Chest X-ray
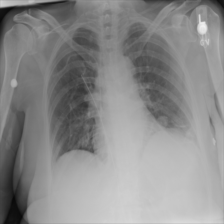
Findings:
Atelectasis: positive
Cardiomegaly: negative
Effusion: negative
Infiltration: negative
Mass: negative
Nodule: negative
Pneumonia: negative
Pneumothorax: negative
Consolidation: negative
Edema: negative
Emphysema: negative
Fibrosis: negative
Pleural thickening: negative
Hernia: negative